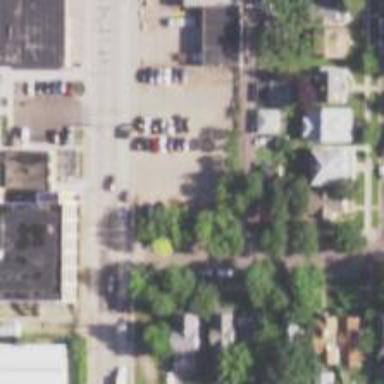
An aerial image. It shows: Alley with asphalt surface designated as service road.